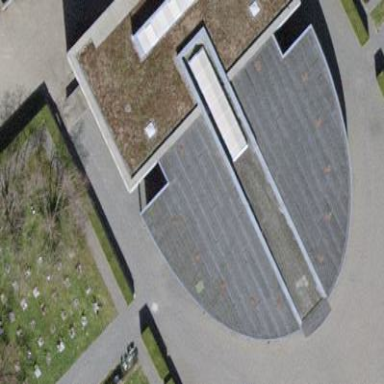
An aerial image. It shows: Building located in grave yard.